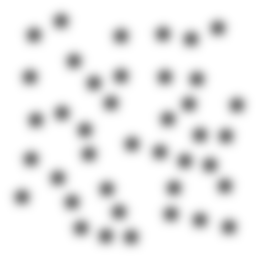
Squares: 0
Triangles: 0
Stars: 40
Total shapes: 40